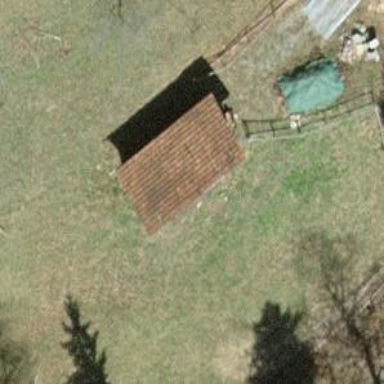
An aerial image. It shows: Shed.